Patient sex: F
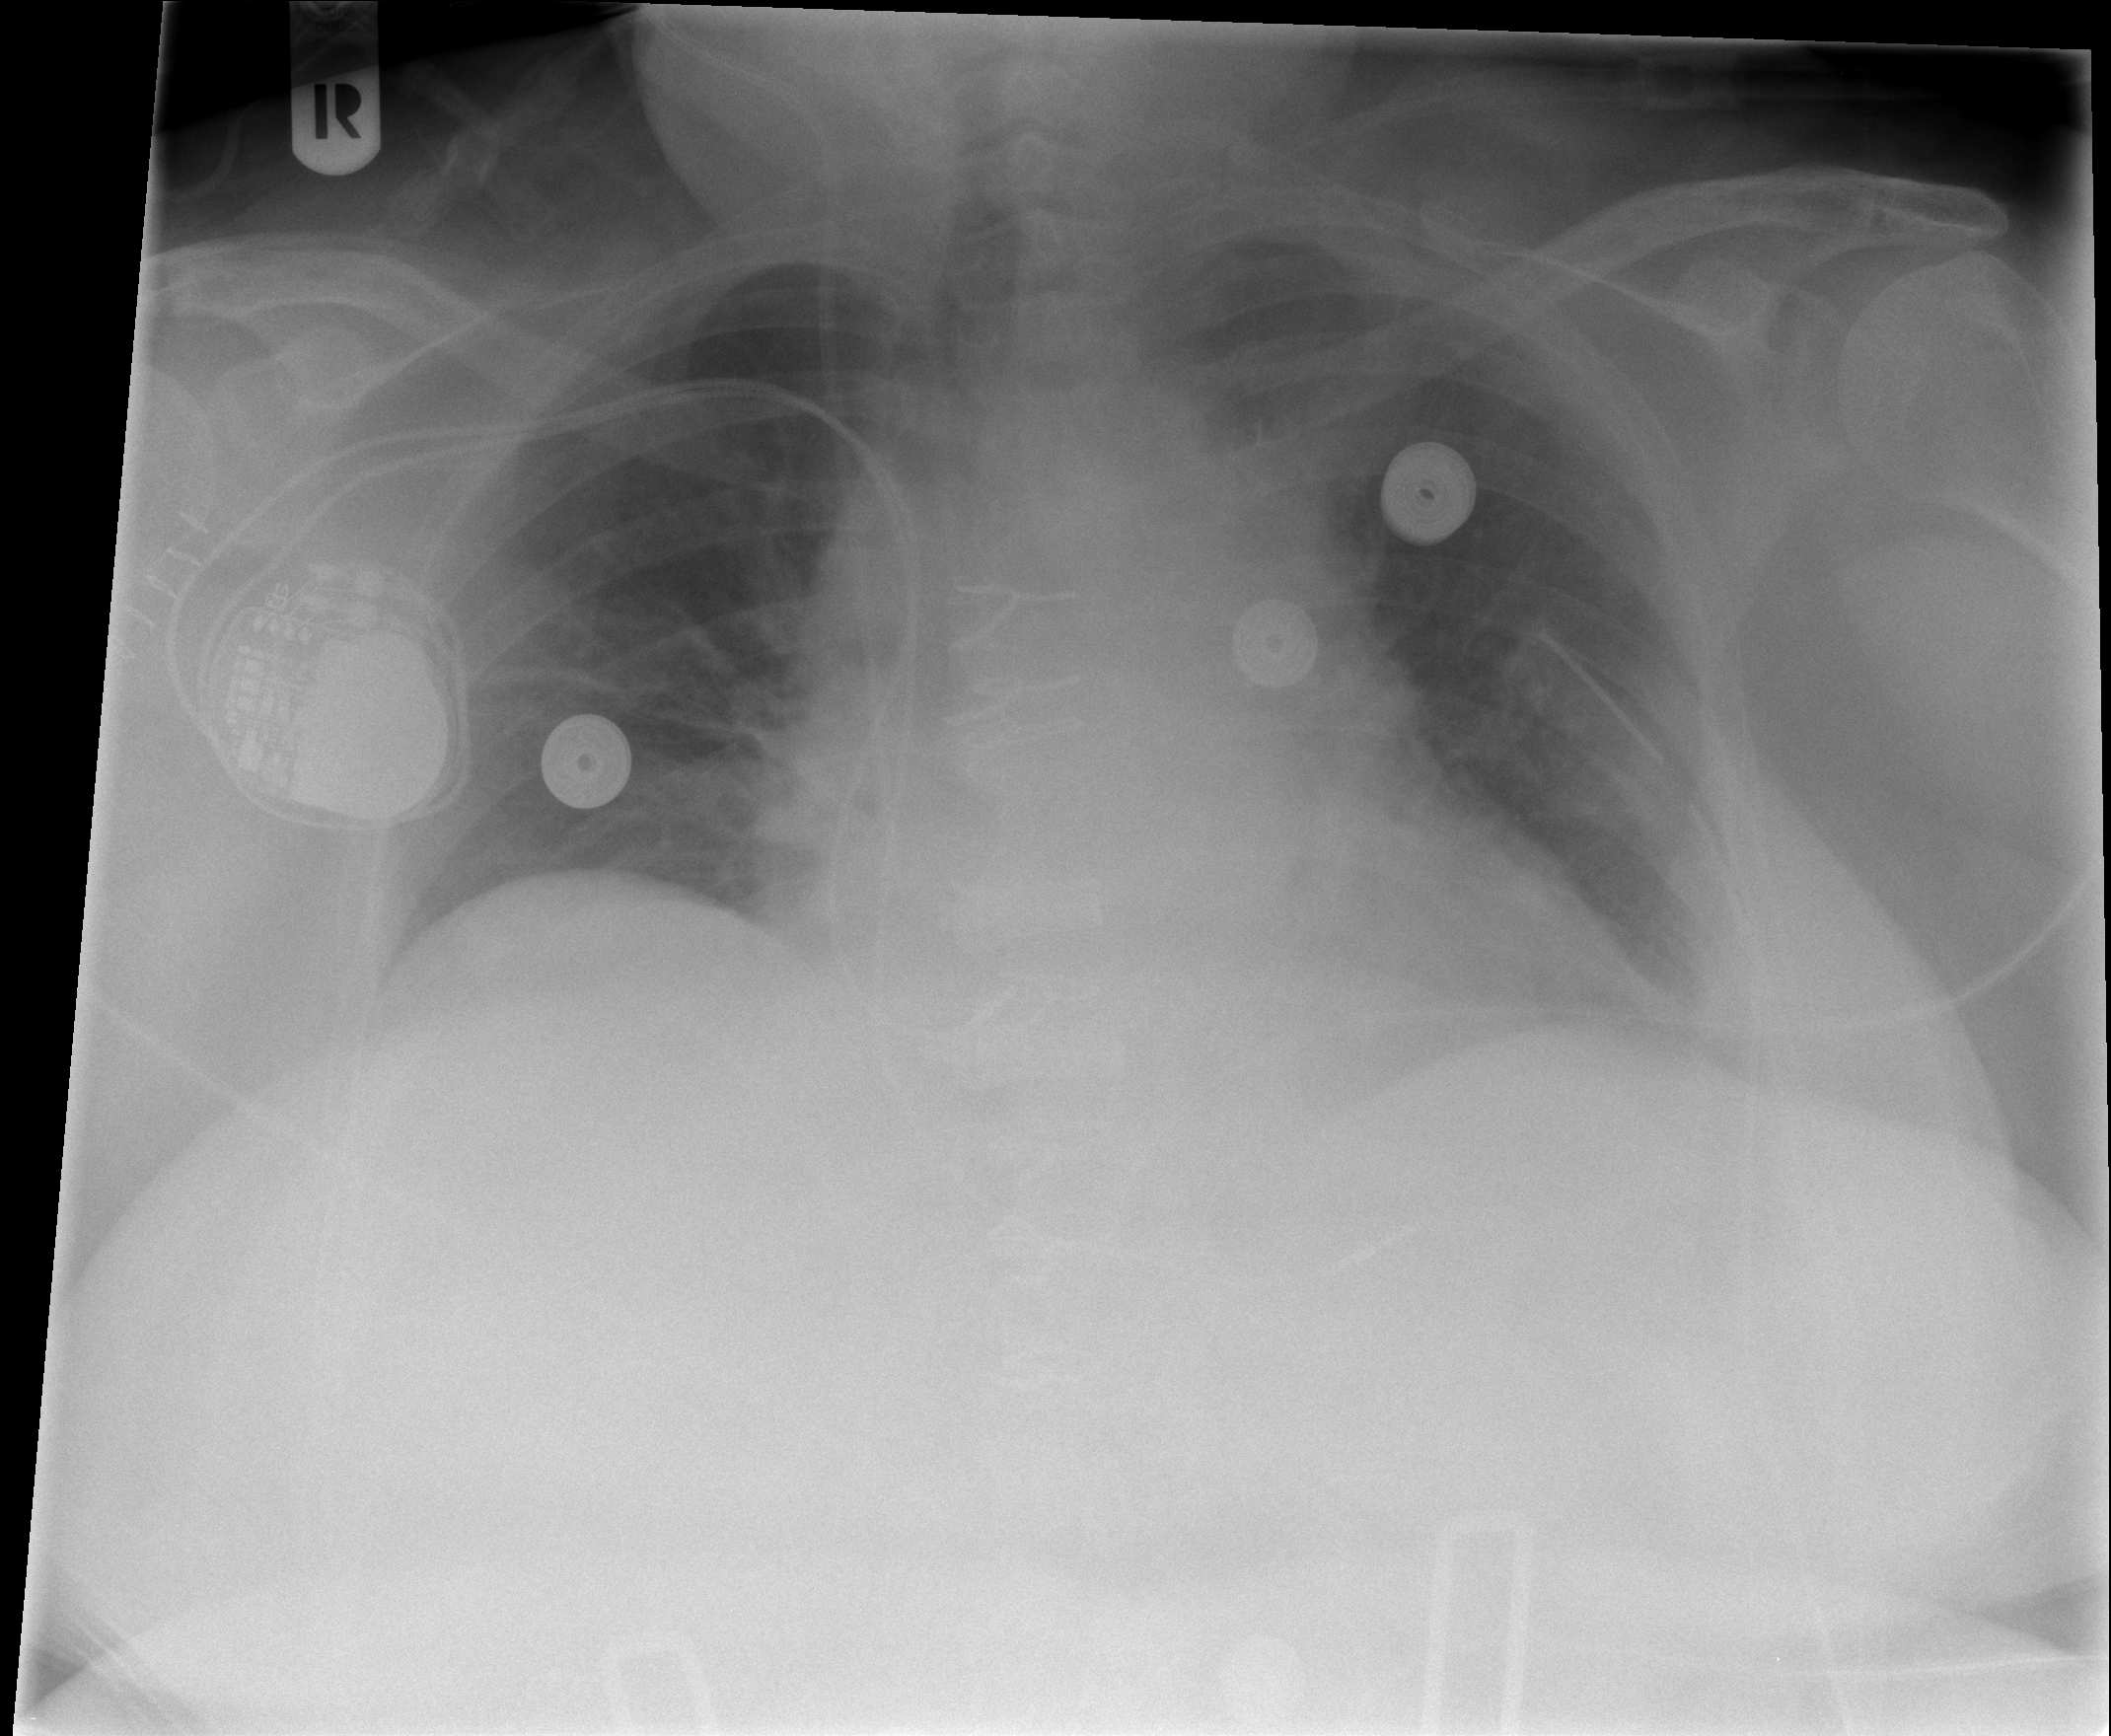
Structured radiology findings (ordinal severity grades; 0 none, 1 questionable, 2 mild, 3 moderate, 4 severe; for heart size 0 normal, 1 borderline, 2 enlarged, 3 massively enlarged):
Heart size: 0
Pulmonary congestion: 0
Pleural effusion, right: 0
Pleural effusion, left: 0
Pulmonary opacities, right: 0
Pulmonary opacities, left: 0
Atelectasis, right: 0
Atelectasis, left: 1